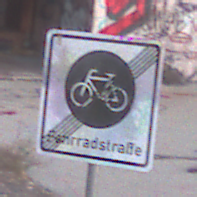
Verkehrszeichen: EndeFahrradstrasse
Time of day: SunriseSunset
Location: Outdoor (Suburban)
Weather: PartlyCloudy
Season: NotSpecified
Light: Natural